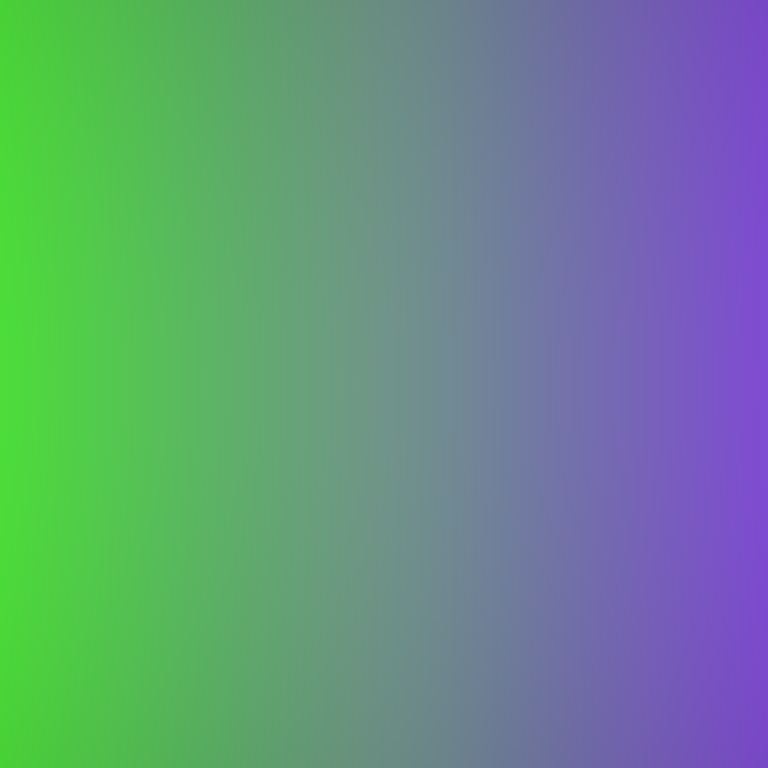
Abstract light effect, smooth gradient from vibrant green to rich purple, calm atmosphere, soft glow, no room, no furniture, no objects.